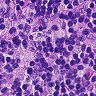
Metastatic tissue present: no